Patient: sex M, age 46
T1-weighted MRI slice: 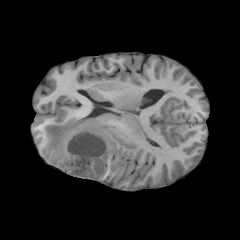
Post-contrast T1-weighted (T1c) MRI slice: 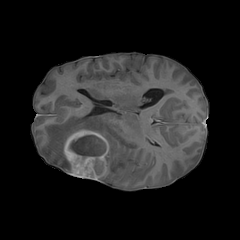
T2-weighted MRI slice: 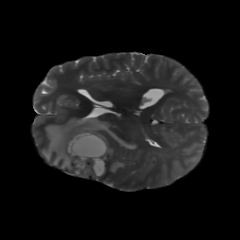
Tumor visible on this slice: yes
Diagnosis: Glioblastoma, IDH-wildtype
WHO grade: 4